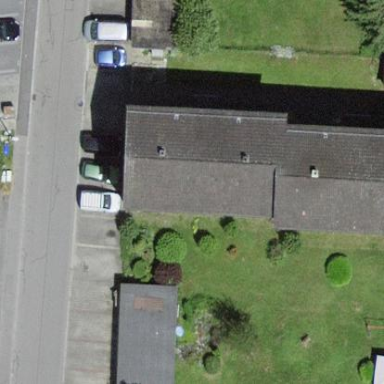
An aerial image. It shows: Gabled roof adorns the apartments building.